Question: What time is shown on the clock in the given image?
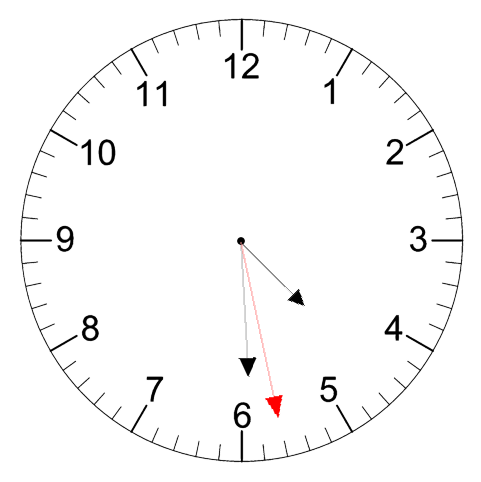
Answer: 04:29:28